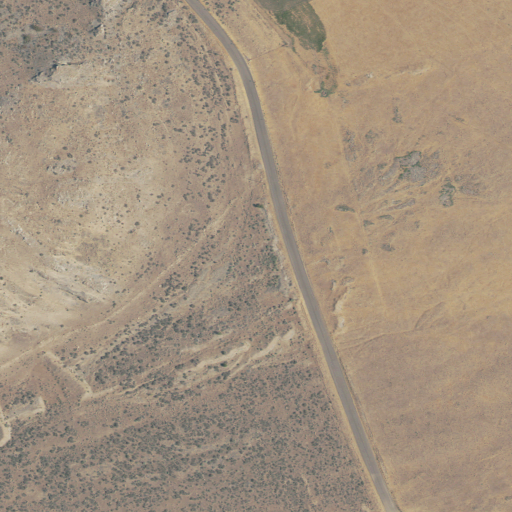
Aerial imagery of valley in Utah named Chokecherry Canyon containing shrub, grassland, and cultivated crops